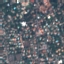
Land use / land cover class: Residential